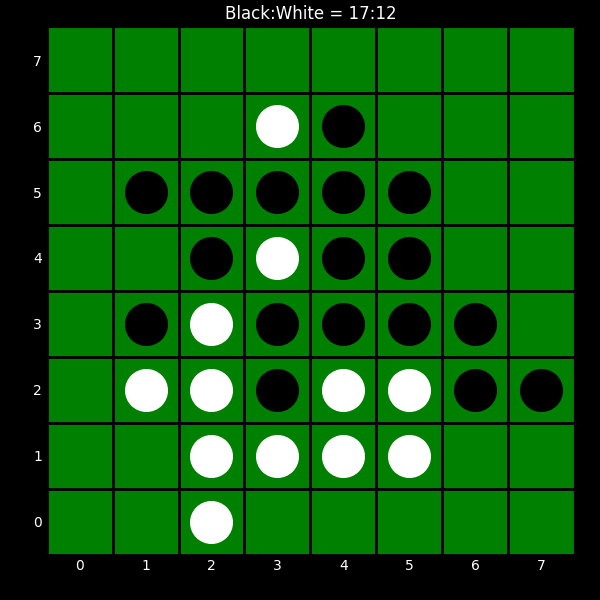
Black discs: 17
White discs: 12